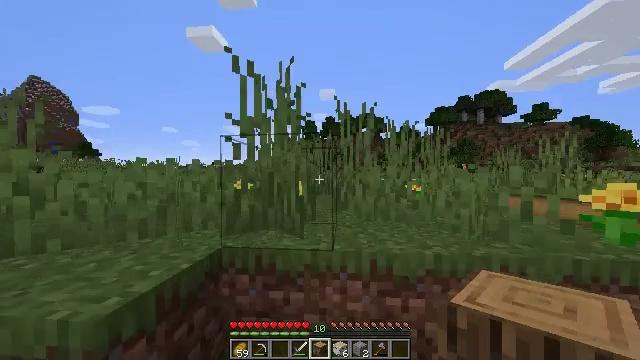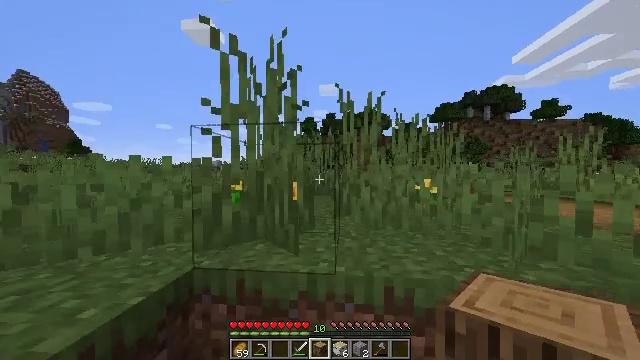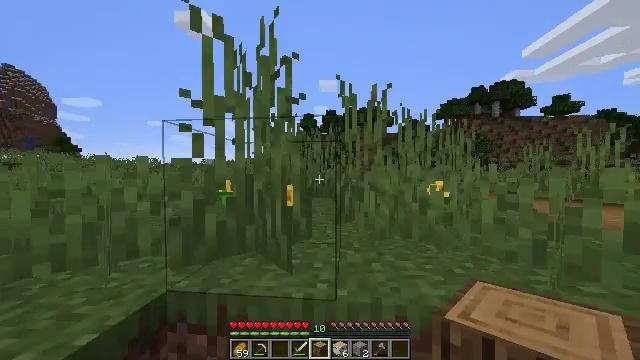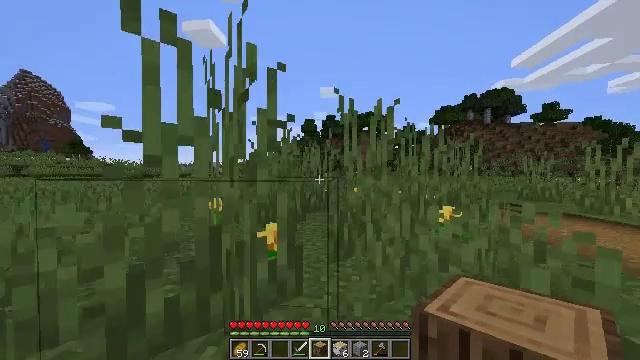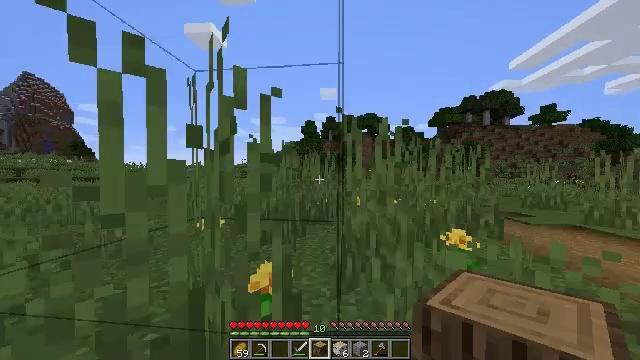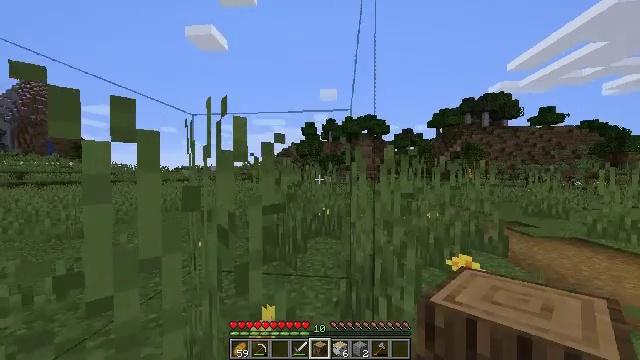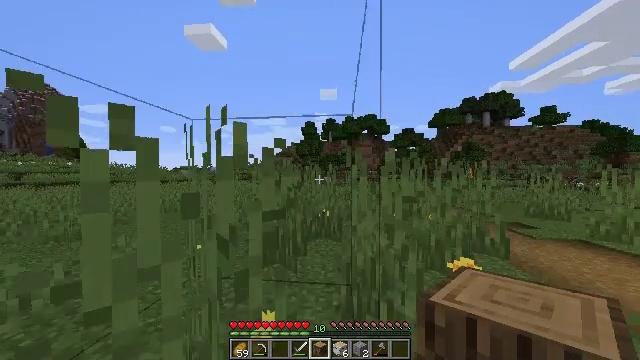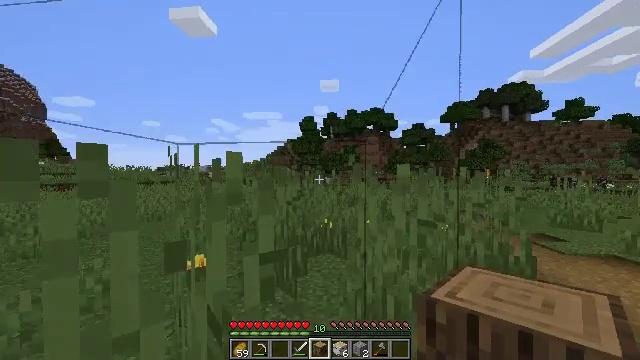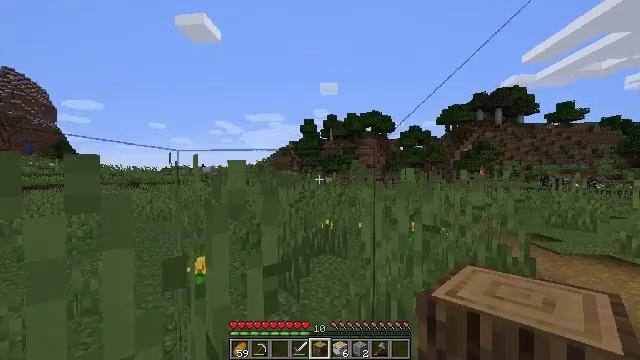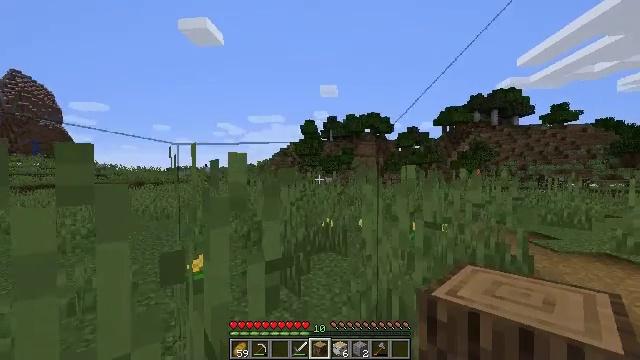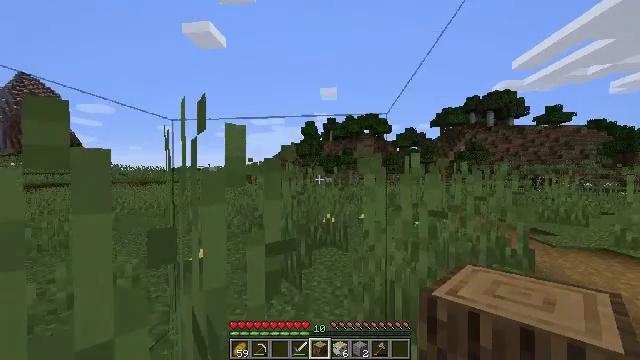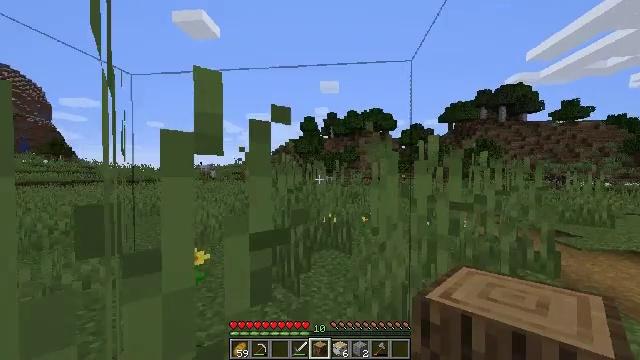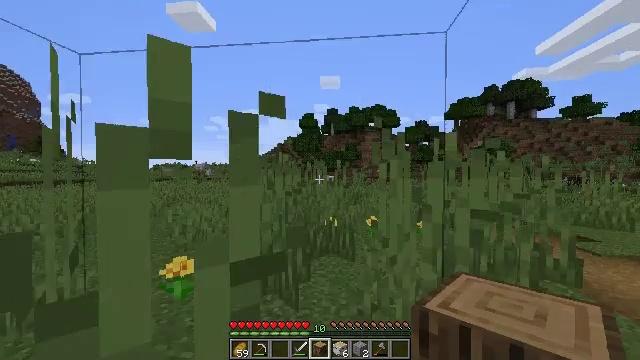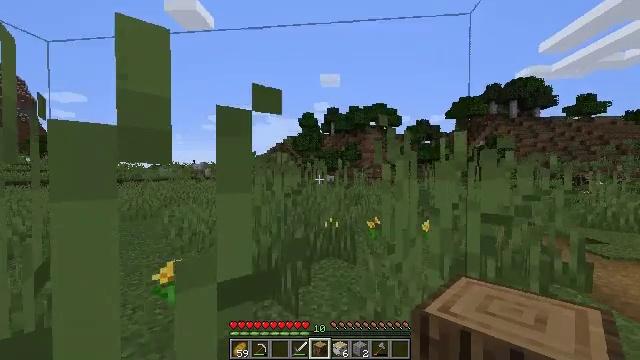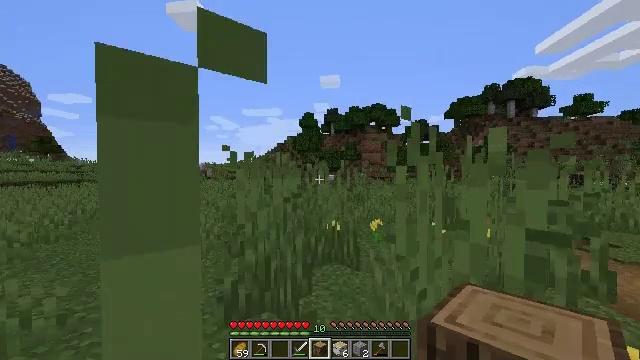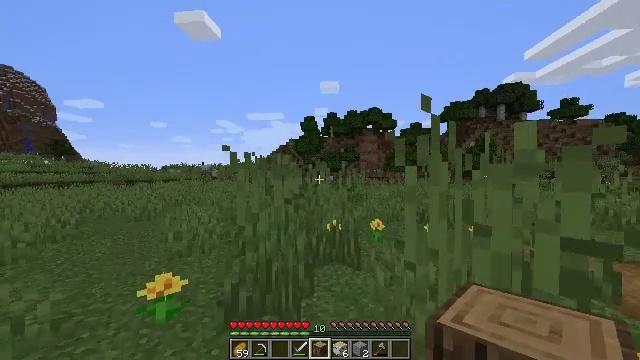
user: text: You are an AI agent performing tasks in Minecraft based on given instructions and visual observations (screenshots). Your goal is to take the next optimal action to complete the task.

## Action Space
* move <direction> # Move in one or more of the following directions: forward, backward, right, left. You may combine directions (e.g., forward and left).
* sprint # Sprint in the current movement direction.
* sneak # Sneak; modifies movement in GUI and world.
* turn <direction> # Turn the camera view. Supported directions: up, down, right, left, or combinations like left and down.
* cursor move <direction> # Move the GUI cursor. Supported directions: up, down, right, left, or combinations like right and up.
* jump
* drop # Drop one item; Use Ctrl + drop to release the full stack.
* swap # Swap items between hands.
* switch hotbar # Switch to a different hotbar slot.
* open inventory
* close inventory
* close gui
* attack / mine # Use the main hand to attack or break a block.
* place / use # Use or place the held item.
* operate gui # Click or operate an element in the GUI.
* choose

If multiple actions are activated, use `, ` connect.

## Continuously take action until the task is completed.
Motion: motion action
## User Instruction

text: Gather tall grass by hitting it.
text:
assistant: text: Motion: move forward
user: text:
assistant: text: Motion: move forward
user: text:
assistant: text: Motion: move forward, jump
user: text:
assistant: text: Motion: move forward, jump
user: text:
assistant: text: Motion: move forward, jump
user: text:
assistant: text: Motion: move forward, jump
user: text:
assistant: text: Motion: move forward, jump
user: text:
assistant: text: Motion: move forward
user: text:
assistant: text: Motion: move forward
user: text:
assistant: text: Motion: move forward
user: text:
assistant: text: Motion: move forward
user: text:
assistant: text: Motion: move forward
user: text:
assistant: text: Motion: move forward
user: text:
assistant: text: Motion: move forward
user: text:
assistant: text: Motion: move forward
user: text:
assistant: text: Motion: move forward
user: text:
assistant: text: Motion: move forward
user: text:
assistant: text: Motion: no_op
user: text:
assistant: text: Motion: move forward
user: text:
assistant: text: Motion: move forward
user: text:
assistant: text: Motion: move forward
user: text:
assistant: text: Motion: no_op
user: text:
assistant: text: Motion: move forward
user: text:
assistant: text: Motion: move forward
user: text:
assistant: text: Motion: move forward
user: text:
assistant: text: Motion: move forward
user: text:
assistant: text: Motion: move forward
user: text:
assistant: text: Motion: move forward
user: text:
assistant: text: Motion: move forward
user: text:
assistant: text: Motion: move forward, turn right